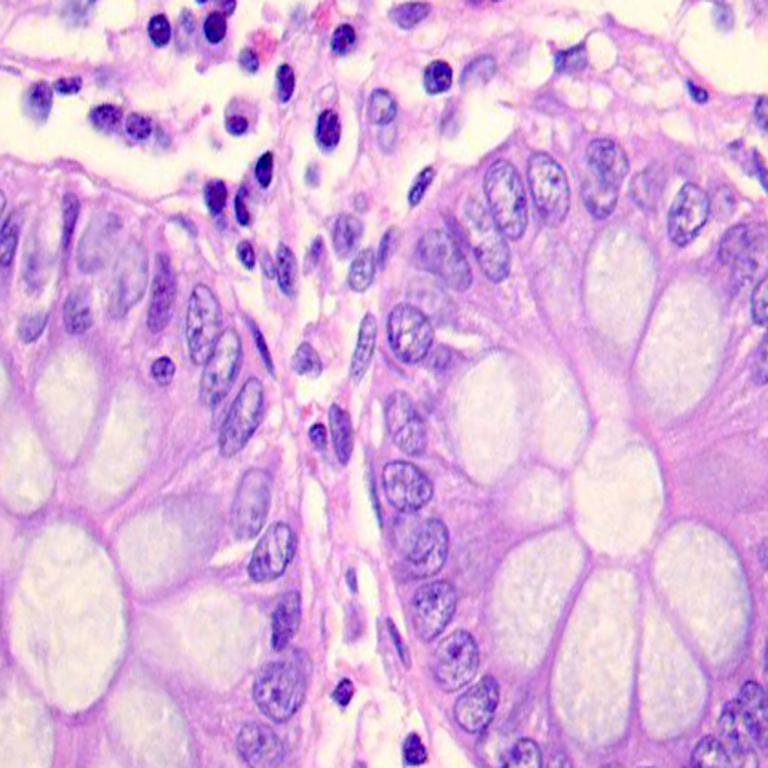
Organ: colon
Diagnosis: benign